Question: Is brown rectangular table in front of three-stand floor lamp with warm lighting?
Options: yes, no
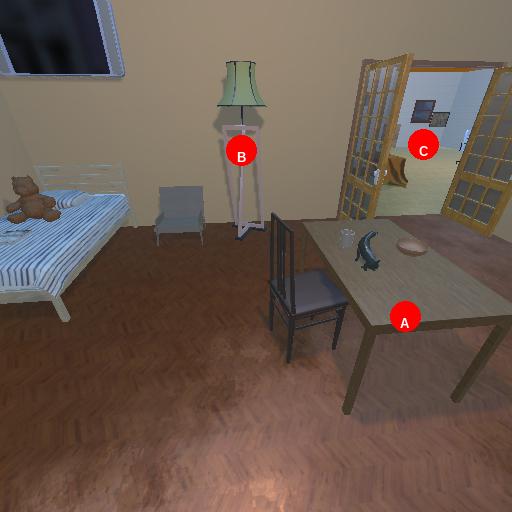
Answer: yes